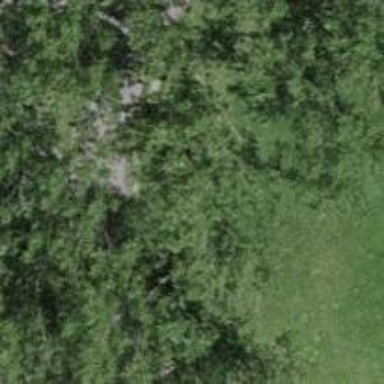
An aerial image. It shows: Deciduous broadleaved tree in park.